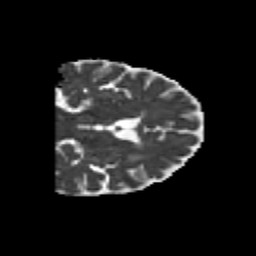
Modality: MD
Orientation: coronal
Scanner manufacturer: siemens
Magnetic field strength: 3 T
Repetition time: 6.8 s
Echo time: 0.093 s